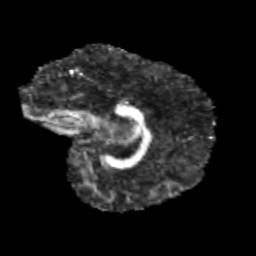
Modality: FA
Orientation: sagittal
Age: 11
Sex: male
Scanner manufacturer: siemens
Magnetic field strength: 3 T
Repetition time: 3.8 s
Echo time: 0.07 s